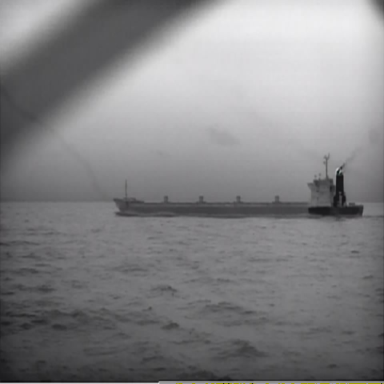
There is a liner in the infrared image.